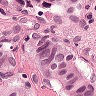
Metastatic tissue present: yes